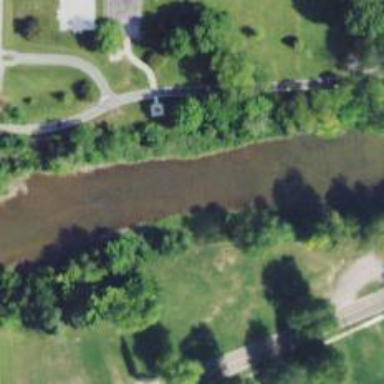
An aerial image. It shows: Weir along the waterway.